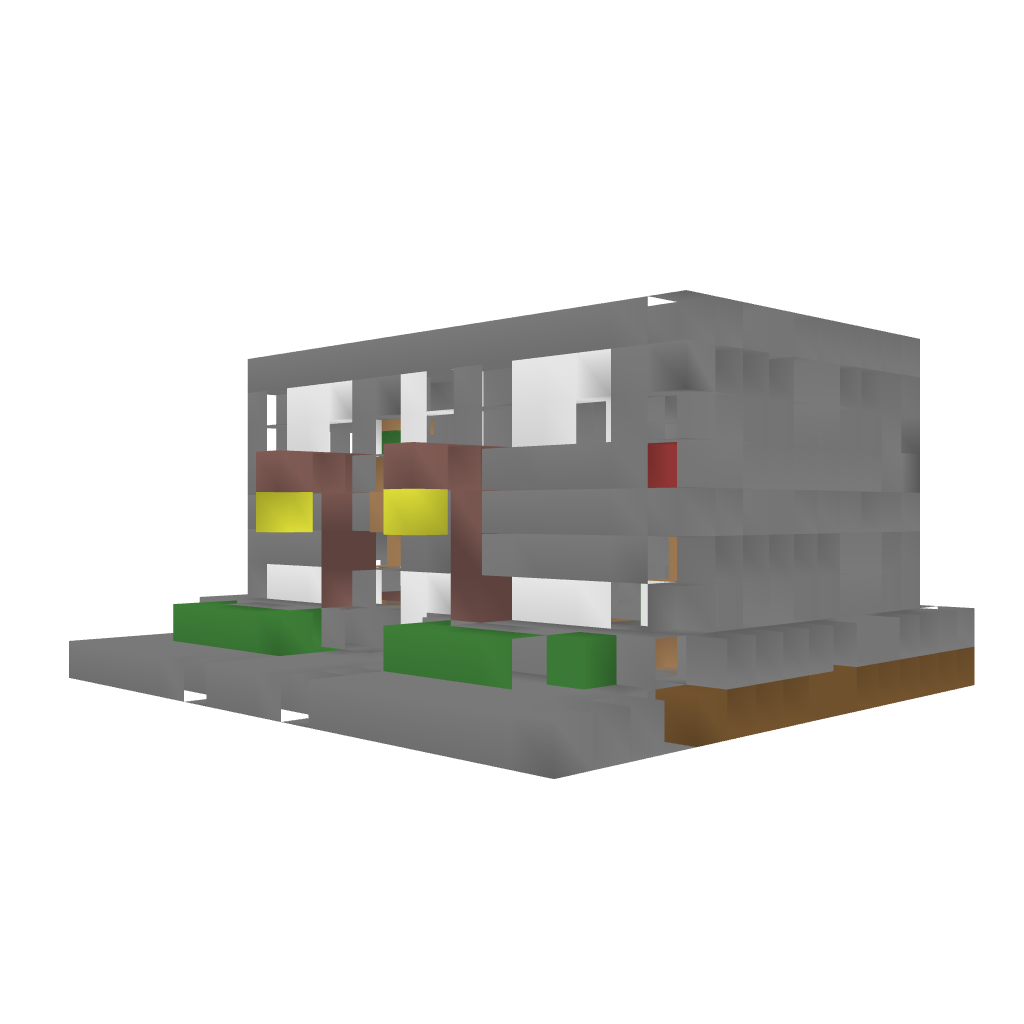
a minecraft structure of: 4-unit Apartment Building (CF) good quality